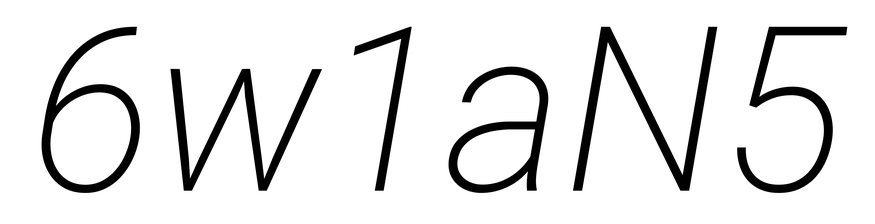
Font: Roboto-Italic_ExtraLight_Italic